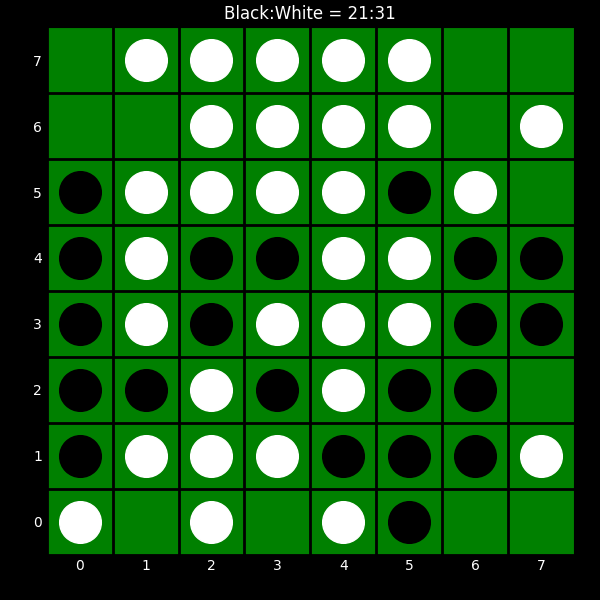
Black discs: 21
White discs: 31